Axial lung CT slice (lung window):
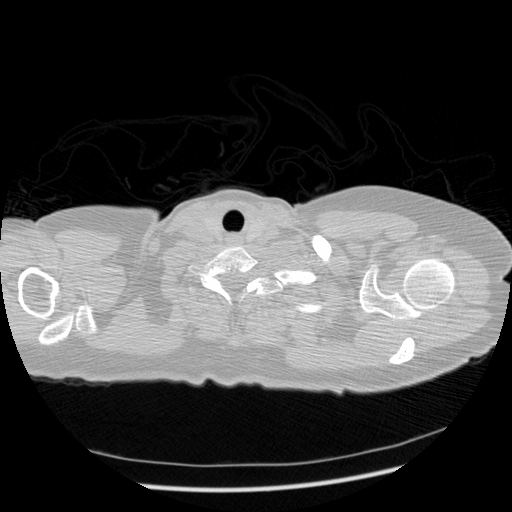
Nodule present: no